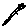
Label: sun